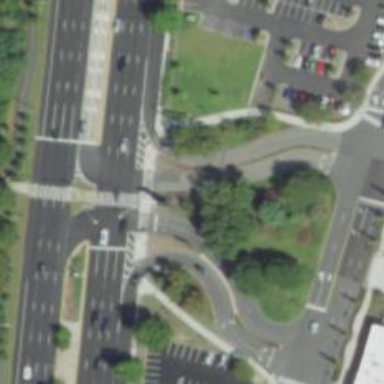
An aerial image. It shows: Asphalt footway with uncontrolled zebra crossing.